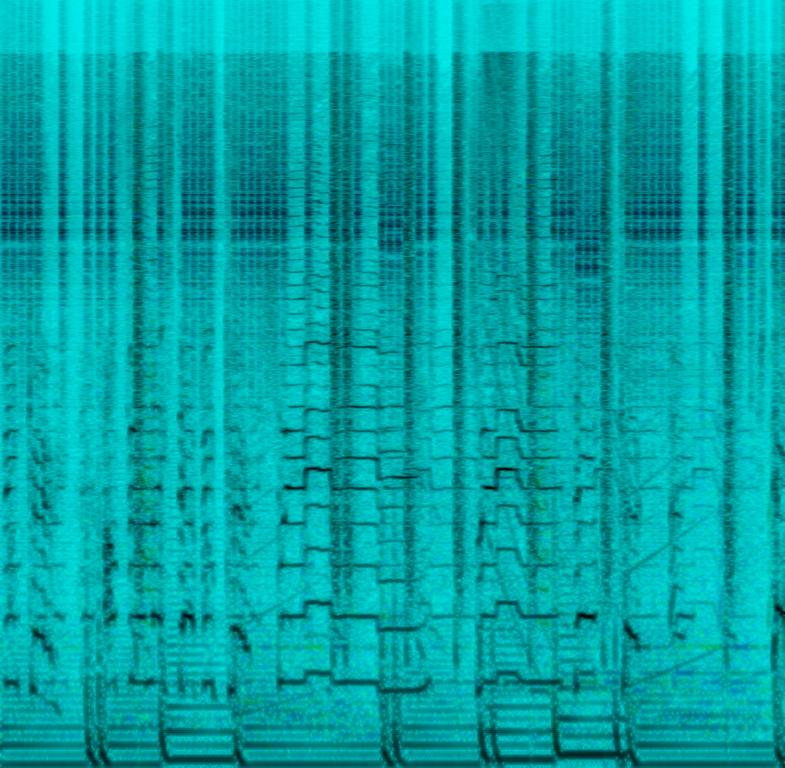
A male vocalist sings this HIp-hop. The tempo is medium with subdued keyboard accompaniment, slick drumming, boomy bass drops, synthesised arrangements and vocal backup. The song is youthful; enthusiastic, passionate, insistent, repetitive,  groovy,rhythmic chanting with a dance groove. This song is Contemporary Hip-Hop/Rap.